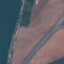
Land use / land cover: Highway